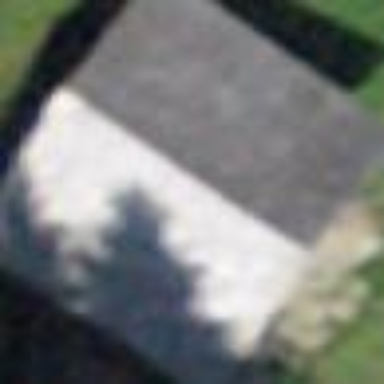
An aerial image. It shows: Barn.